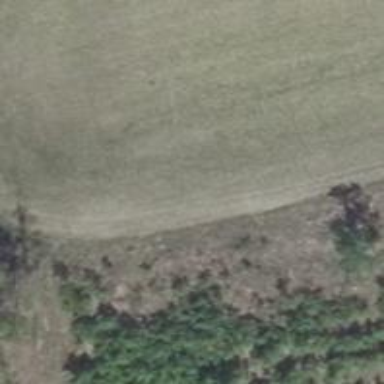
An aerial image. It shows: Shelter that serves as hunting stand.